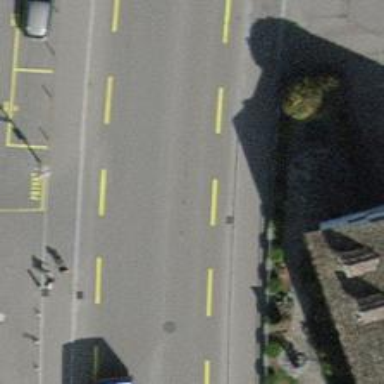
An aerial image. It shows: Secondary road with asphalt surface. It has sidewalks on both sides and designated cycle lane.